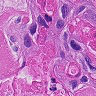
Metastatic tissue present: yes